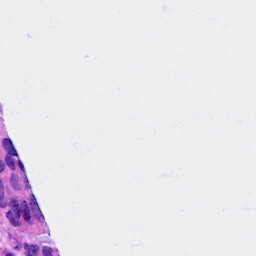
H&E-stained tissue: Breast